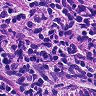
Metastatic tissue present: yes